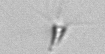
Label: Calciopappus